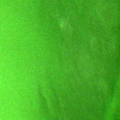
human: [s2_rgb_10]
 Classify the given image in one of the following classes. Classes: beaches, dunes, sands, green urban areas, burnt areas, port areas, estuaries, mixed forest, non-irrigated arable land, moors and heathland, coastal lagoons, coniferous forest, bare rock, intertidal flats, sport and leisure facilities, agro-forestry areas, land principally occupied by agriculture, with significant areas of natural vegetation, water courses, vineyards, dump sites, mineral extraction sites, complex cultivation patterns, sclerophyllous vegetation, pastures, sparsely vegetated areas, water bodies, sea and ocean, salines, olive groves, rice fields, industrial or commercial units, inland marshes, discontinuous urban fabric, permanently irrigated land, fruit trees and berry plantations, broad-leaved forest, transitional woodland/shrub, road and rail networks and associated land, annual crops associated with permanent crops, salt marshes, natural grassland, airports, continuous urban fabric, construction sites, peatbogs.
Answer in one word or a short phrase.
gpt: coastal lagoons